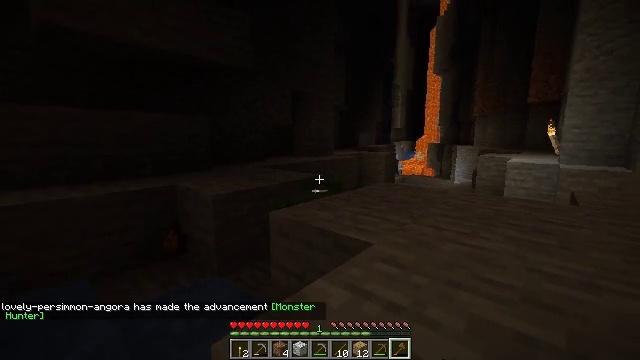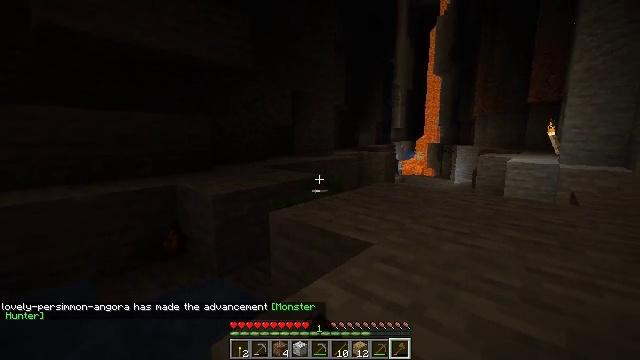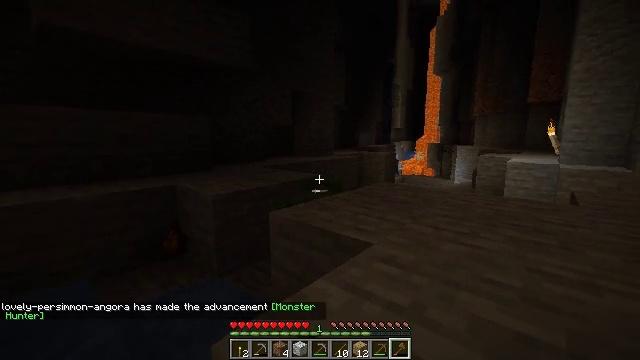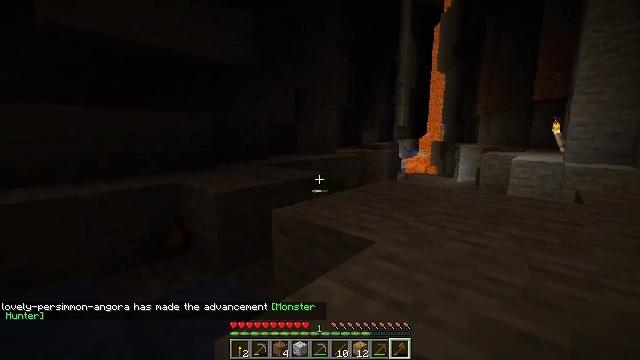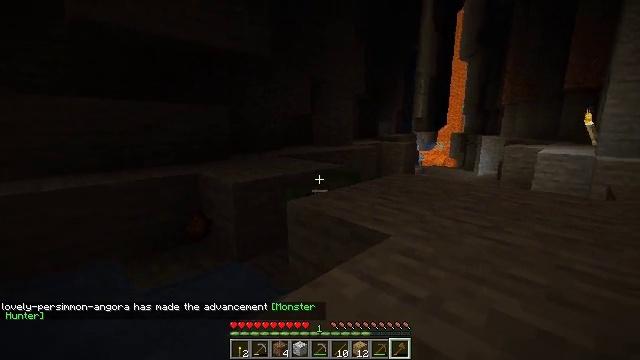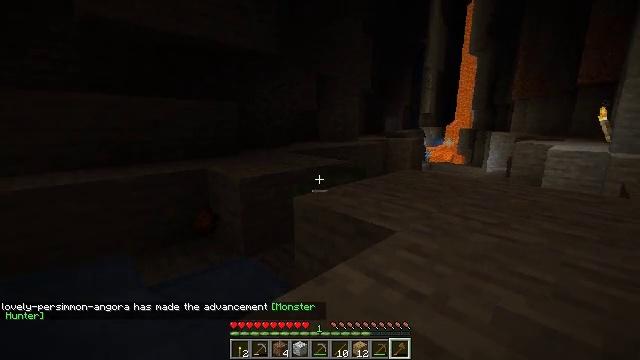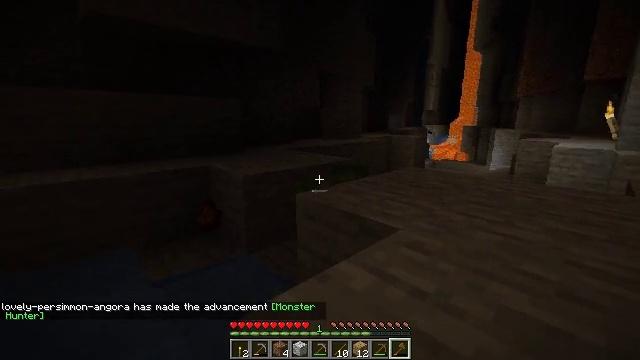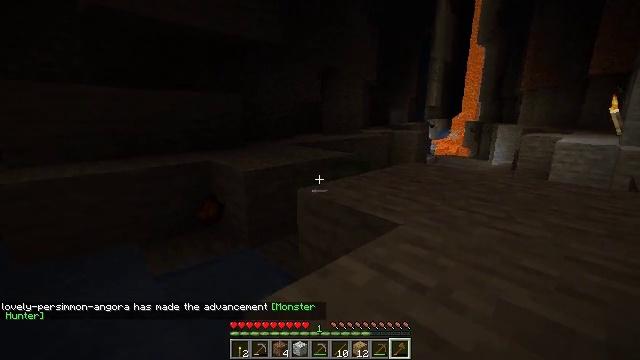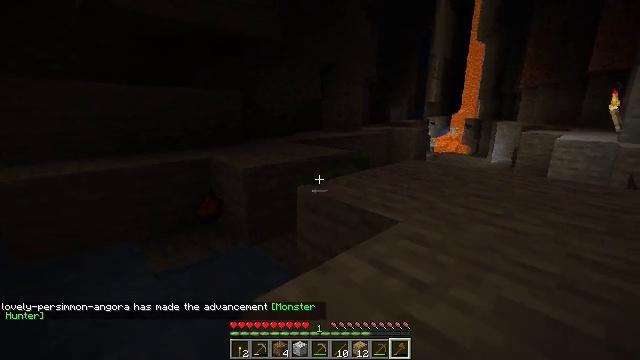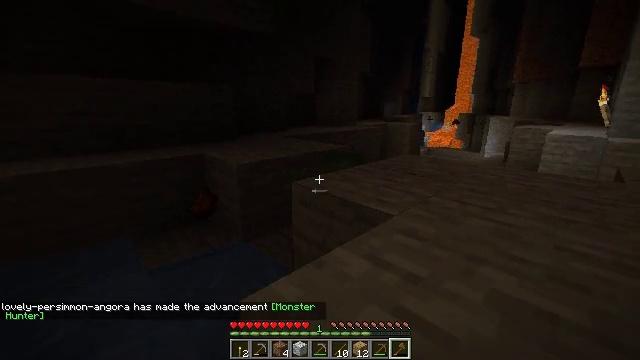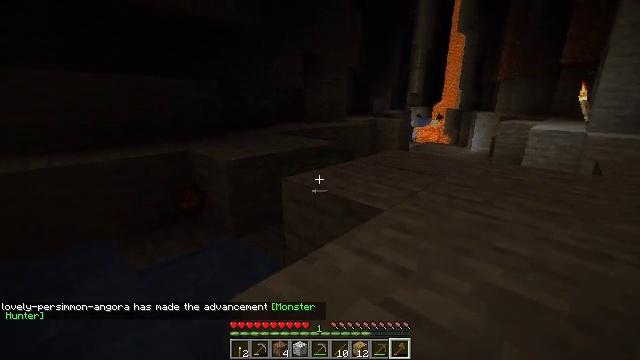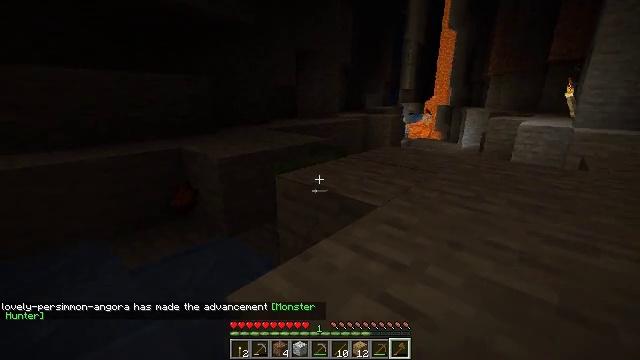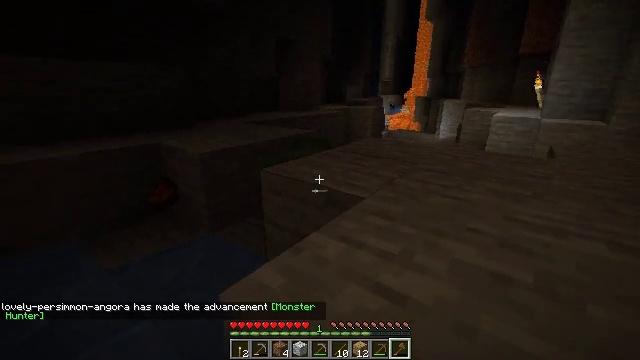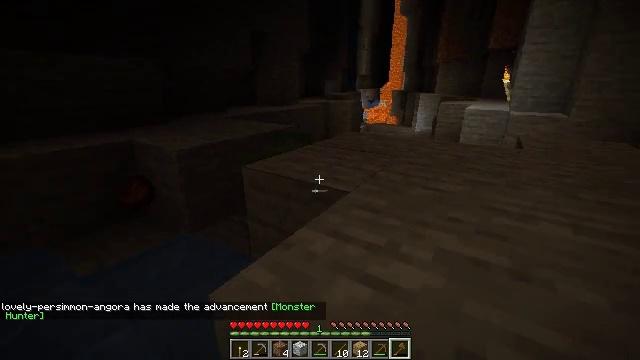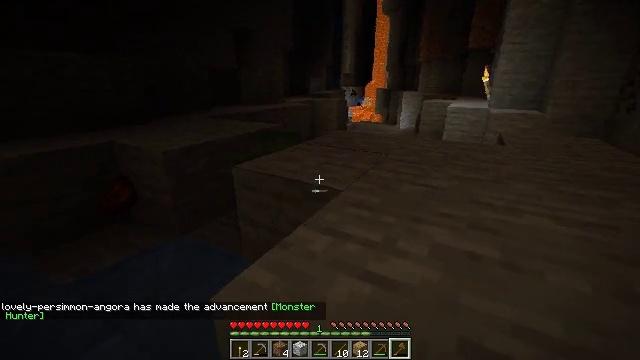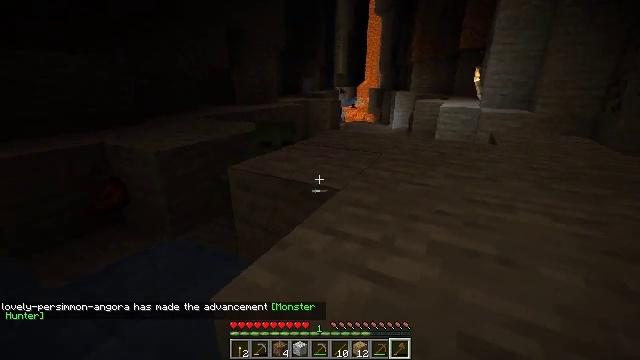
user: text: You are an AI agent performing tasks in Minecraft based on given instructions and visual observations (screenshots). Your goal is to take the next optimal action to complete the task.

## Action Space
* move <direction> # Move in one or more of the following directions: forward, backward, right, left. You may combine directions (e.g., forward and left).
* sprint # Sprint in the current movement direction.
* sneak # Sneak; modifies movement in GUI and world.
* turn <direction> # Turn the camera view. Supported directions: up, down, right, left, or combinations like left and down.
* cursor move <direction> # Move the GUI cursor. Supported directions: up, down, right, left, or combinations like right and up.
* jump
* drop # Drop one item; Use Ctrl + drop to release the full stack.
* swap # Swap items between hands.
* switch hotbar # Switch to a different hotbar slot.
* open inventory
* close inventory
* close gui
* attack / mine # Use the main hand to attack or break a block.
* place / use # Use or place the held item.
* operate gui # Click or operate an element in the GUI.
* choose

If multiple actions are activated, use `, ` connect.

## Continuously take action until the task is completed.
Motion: motion action
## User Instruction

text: Combat enemy.
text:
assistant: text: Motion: attack / mine
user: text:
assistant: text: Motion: attack / mine
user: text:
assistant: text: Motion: attack / mine
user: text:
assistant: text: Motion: turn left and down
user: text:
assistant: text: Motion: turn left
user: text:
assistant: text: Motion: no_op
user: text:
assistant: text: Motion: turn down
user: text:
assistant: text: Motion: no_op
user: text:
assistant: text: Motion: turn right and down
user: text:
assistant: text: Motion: turn right
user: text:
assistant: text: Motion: move left, turn right
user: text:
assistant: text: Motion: move left, turn right and down
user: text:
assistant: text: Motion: move left, turn right and down
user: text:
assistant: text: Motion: turn right
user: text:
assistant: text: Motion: turn right
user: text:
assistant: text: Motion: turn right and up
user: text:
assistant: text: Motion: turn right
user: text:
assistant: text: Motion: no_op
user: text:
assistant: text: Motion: no_op
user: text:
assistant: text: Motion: turn left
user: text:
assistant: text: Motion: turn left
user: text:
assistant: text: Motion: turn left
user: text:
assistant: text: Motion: no_op
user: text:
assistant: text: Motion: turn left
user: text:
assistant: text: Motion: turn left and up
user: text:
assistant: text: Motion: turn up
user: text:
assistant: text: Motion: no_op
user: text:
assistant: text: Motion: turn left, attack / mine
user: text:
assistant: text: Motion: turn left, attack / mine
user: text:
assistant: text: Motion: turn left and down, attack / mine